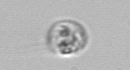
Label: Amoeba